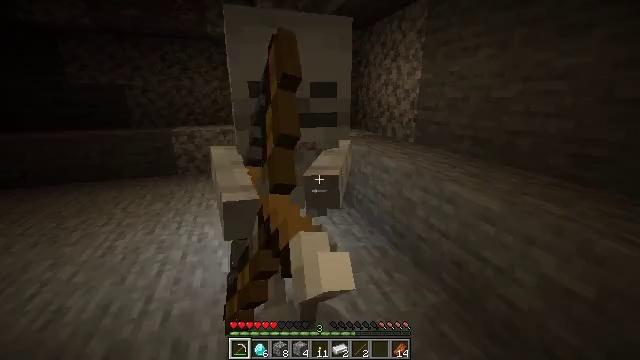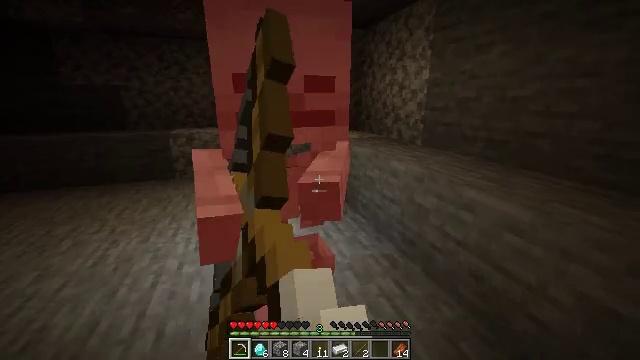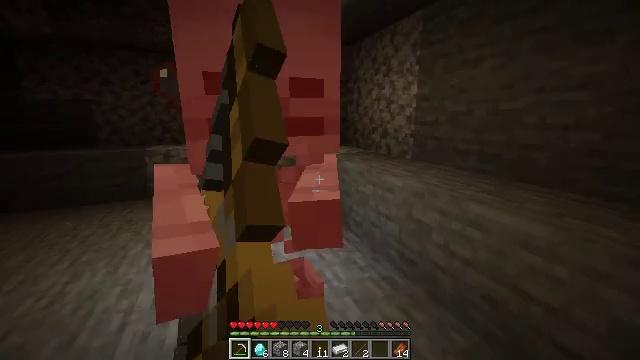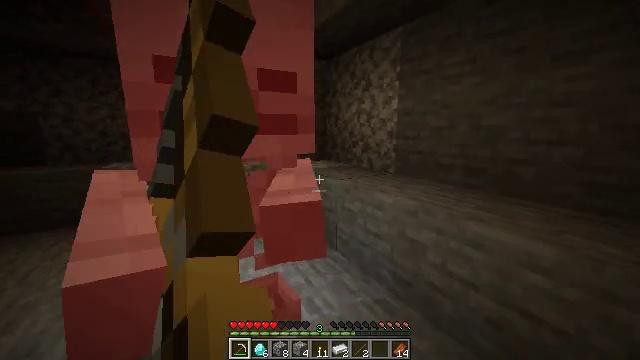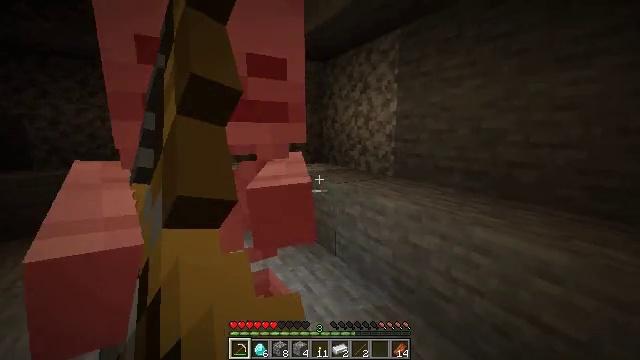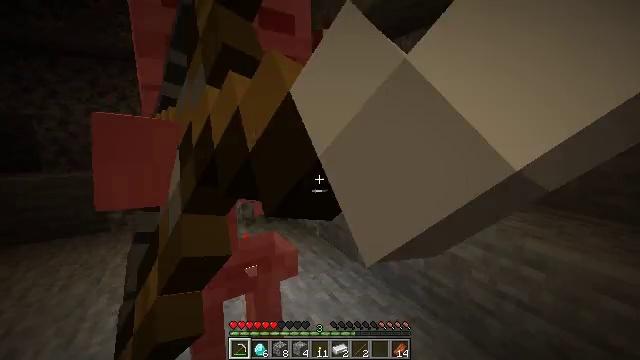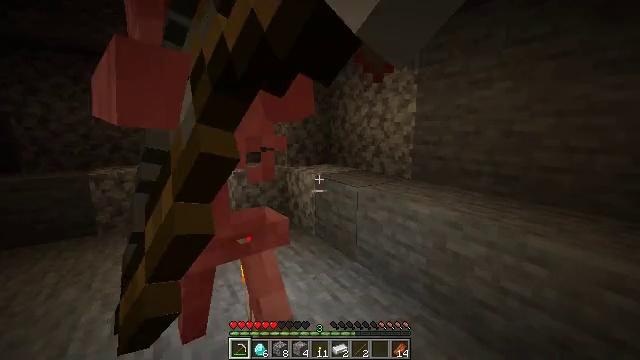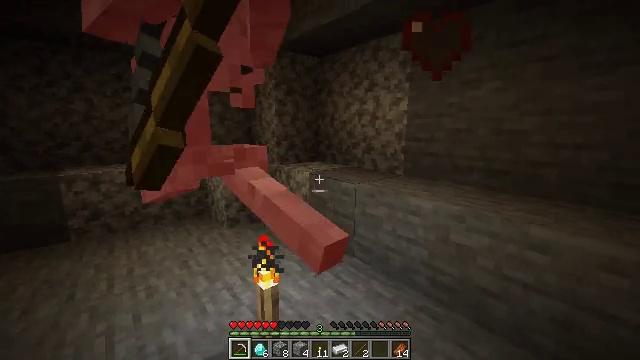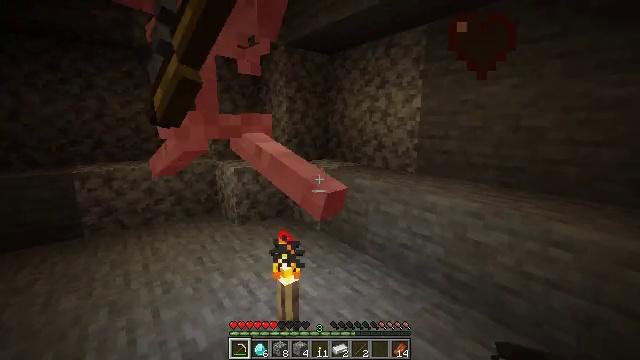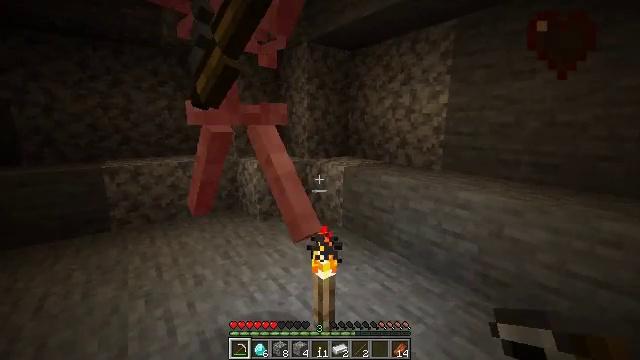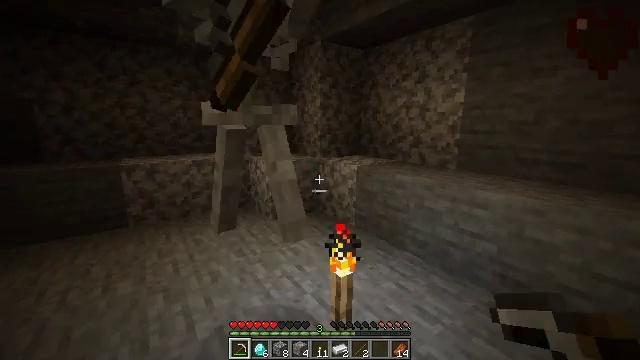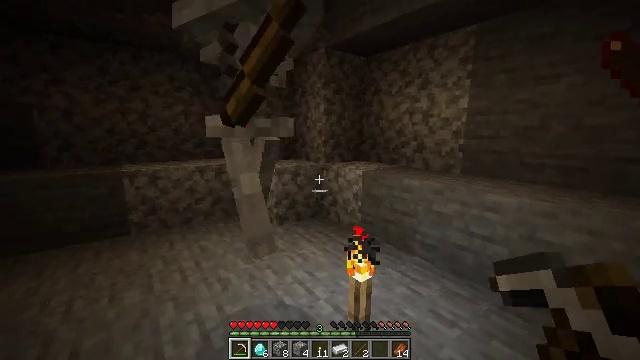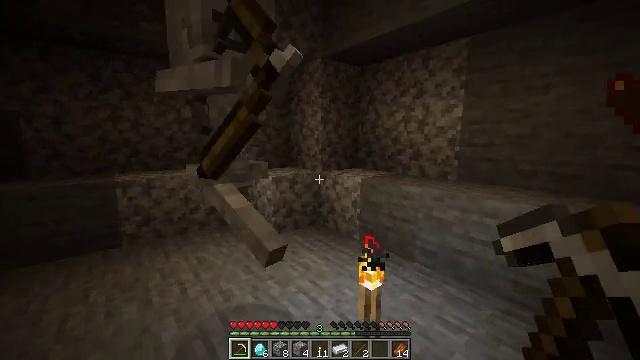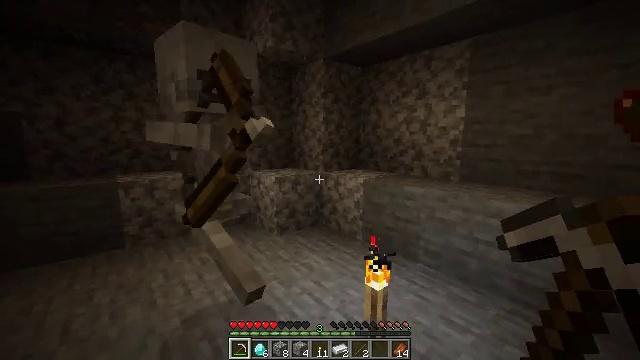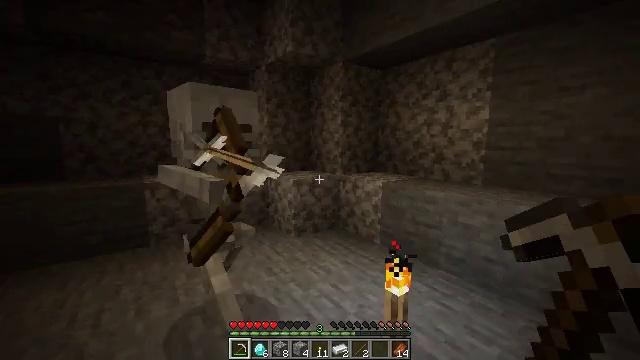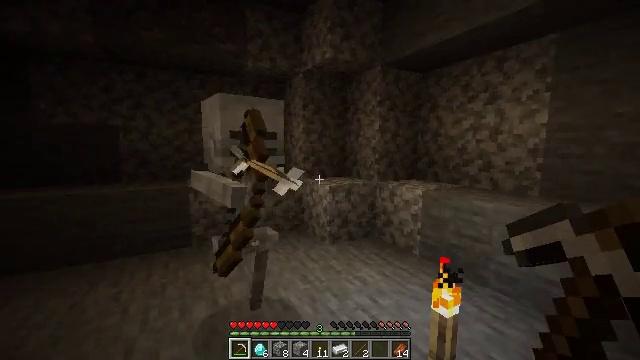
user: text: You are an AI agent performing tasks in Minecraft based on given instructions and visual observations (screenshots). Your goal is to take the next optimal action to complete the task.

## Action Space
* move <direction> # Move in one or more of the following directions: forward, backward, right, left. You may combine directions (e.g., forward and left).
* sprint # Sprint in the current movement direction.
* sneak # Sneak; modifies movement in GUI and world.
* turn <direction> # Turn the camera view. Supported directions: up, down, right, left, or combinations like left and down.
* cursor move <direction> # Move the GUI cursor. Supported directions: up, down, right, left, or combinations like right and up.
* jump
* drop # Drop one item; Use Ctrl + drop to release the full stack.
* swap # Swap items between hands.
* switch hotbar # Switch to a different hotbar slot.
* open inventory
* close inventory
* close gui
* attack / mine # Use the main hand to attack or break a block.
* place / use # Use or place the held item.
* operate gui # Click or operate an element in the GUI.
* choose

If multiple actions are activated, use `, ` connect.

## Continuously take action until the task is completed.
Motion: motion action
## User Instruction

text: Hunt the skeleton.
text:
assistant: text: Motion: move forward and move left
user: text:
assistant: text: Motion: move forward and move left, turn right and up
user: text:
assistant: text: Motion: move forward and move left, turn right and up
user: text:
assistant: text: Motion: move left, turn right
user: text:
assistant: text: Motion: move left
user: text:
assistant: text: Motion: move left, turn right
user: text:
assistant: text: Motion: move left, turn right
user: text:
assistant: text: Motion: move left
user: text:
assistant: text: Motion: move left, turn left
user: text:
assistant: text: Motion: move left, turn left
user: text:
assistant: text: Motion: turn right and up
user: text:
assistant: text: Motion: turn right and up
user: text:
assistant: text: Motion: no_op
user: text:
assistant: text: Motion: turn left
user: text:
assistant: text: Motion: move forward and move left, turn left and up
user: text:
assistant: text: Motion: move forward and move left, turn left
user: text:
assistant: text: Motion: move forward and move left, turn left, attack / mine
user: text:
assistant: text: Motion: move forward and move left, turn left, attack / mine
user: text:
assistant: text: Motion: move forward and move left, turn left, attack / mine
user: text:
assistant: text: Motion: move forward and move left
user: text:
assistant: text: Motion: move left
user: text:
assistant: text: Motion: no_op